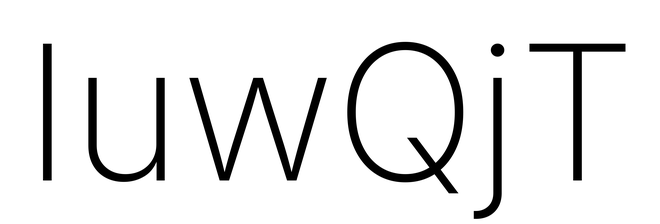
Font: Inter_ExtraLight